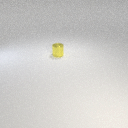
small yellow metal cylinder